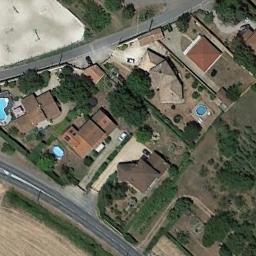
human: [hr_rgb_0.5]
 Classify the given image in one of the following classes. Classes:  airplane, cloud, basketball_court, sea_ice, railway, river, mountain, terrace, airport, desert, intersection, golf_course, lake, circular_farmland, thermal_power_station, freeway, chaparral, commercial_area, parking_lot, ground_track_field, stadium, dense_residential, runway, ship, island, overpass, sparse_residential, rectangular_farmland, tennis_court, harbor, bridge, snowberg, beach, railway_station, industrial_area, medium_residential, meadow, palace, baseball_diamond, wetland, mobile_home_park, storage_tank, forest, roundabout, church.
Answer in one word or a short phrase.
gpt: medium_residential